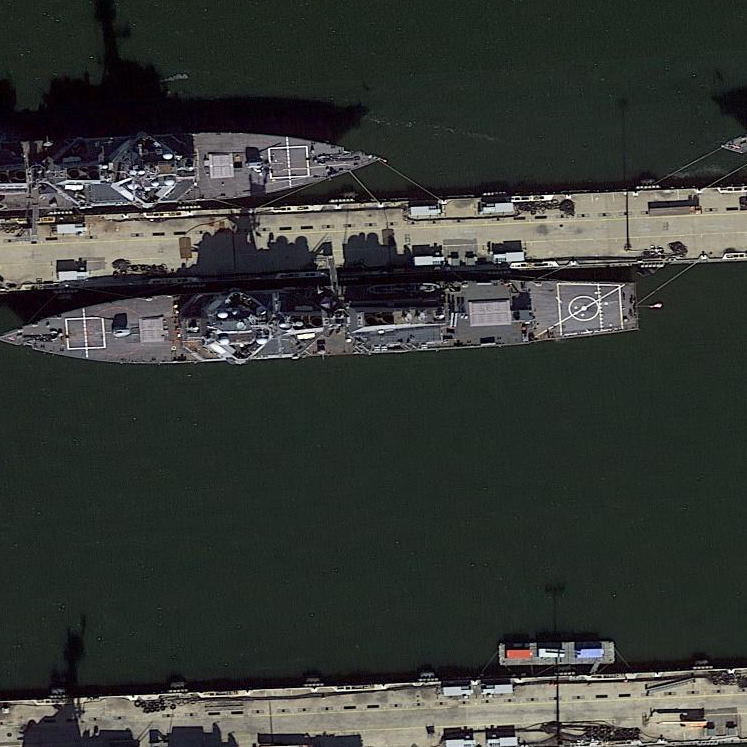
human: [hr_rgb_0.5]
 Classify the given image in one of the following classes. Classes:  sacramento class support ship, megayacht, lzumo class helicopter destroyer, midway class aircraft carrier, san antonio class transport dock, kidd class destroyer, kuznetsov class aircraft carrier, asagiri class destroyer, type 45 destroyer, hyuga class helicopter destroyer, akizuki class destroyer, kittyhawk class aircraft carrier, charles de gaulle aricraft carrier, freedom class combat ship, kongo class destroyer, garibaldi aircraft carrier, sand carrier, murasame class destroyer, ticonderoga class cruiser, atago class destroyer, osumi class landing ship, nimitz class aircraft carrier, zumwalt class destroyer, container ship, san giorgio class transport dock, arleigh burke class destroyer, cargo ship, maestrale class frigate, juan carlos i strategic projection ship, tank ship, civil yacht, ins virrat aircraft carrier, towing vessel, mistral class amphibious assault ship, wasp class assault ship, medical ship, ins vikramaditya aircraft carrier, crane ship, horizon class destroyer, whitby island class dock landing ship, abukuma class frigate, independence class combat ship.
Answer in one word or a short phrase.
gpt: Arleigh Burke class destroyer